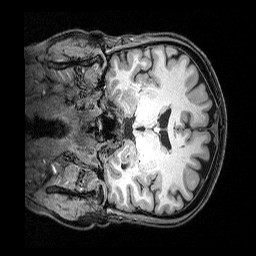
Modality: T1w
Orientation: coronal
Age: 62
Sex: female
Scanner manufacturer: siemens
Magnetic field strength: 3 T
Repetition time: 2.5 s
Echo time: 0.00369 s